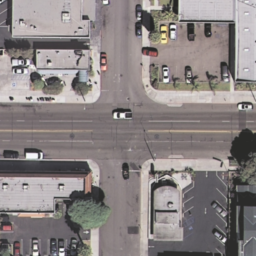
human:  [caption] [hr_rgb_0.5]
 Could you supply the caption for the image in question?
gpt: An intersection with some houses and plants at the corners .

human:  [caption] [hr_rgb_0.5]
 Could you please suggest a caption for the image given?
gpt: An intersection with two roads vertical to each other .

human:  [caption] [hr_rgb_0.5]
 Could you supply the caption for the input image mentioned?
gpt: An intersection with a few cars on the road .

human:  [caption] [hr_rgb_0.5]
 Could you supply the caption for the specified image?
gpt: A desolate intersection only with some houses and plants at the corners .

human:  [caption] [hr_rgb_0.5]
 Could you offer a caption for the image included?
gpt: An intersection with two roads vertical to each other .